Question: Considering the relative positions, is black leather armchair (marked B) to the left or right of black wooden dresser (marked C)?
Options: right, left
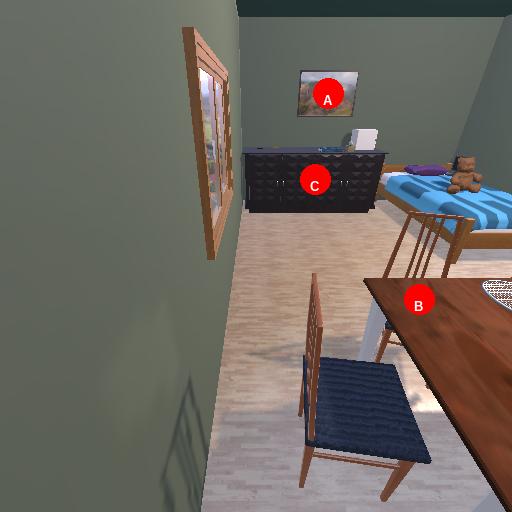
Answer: right